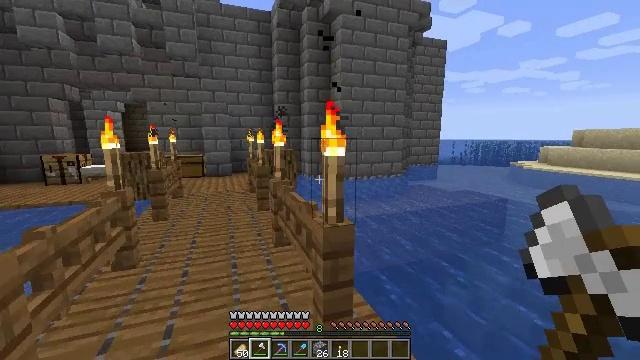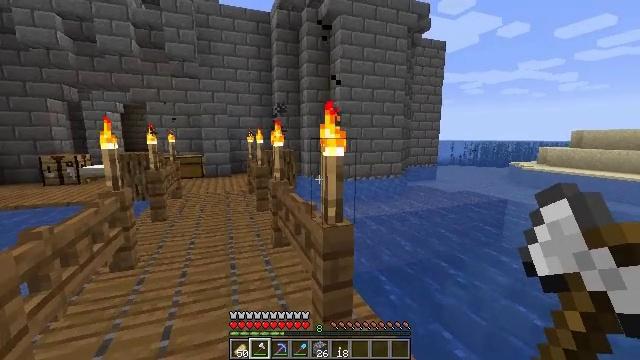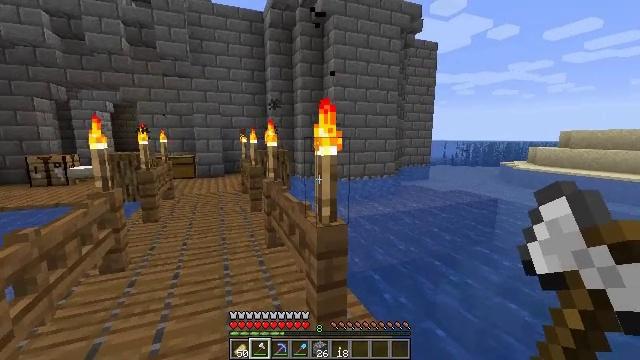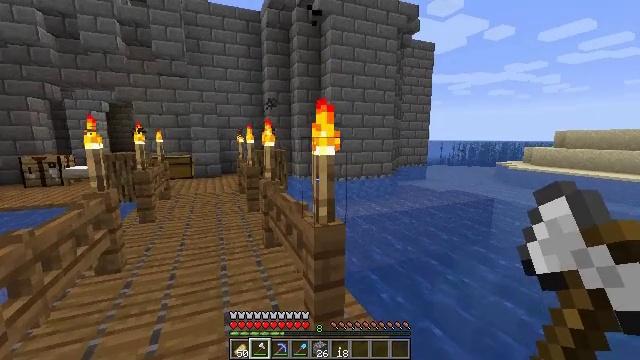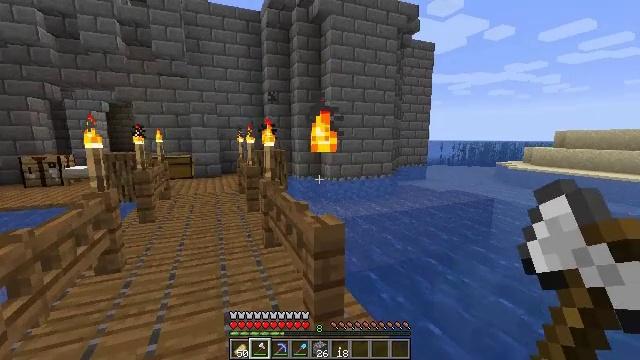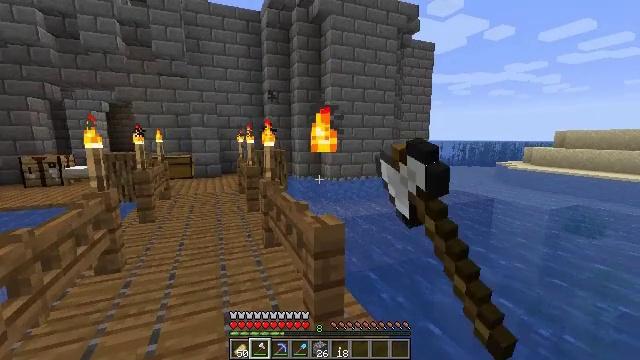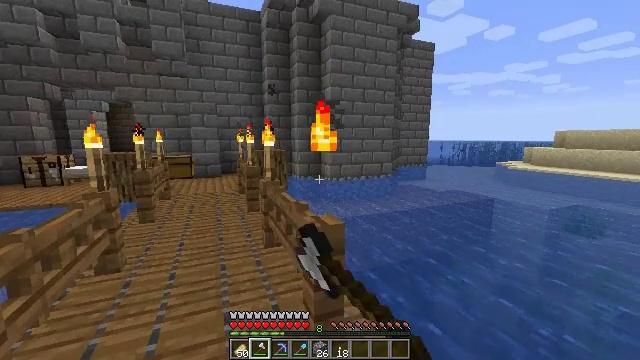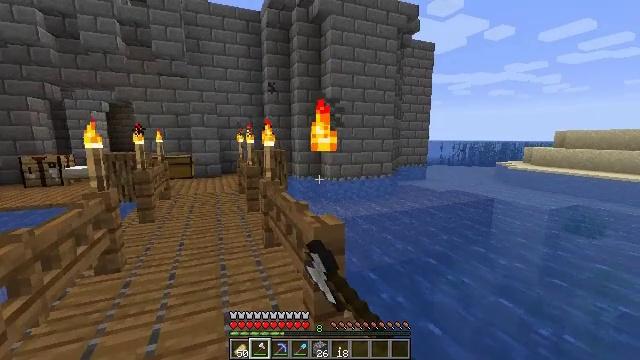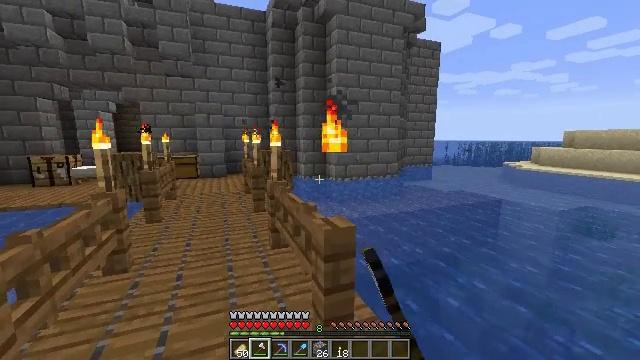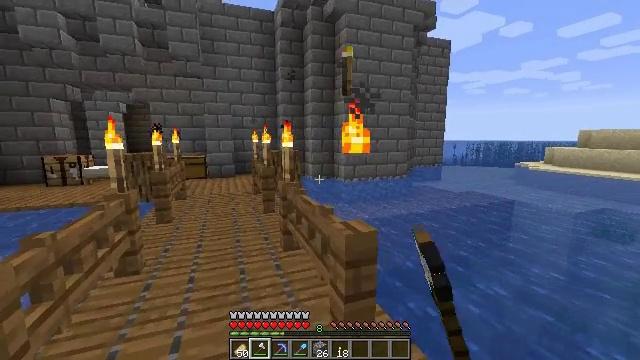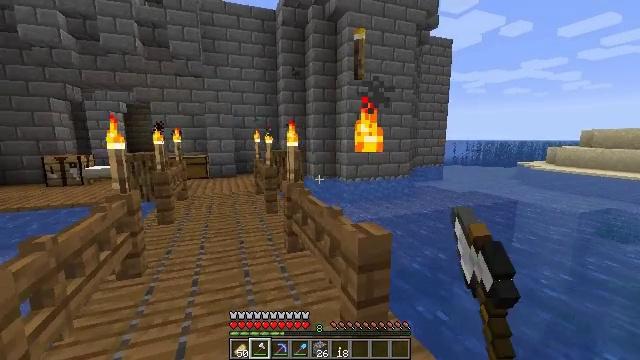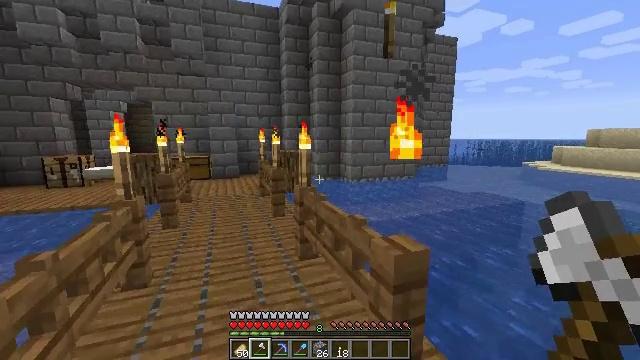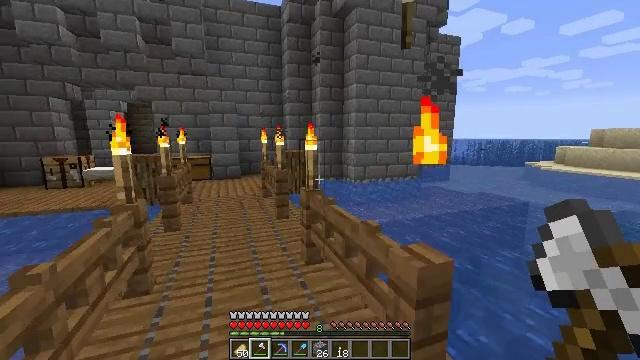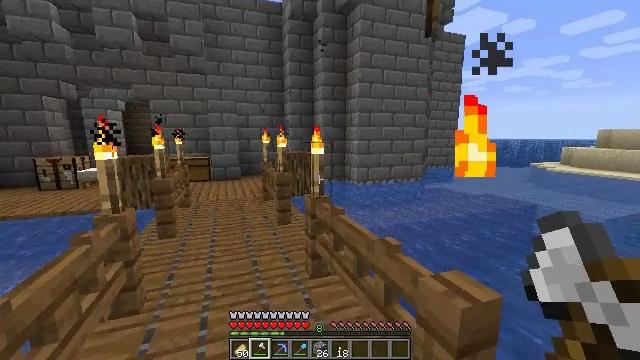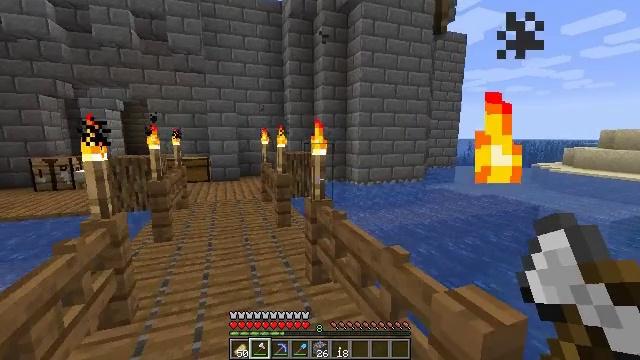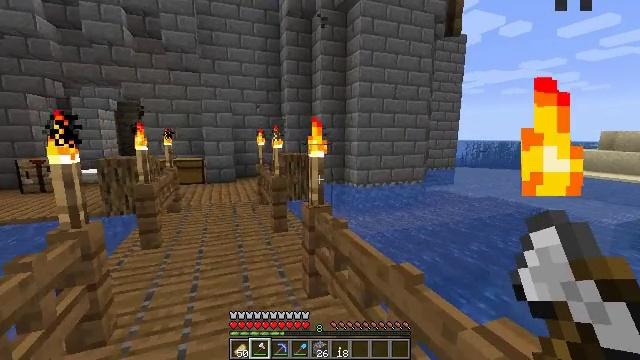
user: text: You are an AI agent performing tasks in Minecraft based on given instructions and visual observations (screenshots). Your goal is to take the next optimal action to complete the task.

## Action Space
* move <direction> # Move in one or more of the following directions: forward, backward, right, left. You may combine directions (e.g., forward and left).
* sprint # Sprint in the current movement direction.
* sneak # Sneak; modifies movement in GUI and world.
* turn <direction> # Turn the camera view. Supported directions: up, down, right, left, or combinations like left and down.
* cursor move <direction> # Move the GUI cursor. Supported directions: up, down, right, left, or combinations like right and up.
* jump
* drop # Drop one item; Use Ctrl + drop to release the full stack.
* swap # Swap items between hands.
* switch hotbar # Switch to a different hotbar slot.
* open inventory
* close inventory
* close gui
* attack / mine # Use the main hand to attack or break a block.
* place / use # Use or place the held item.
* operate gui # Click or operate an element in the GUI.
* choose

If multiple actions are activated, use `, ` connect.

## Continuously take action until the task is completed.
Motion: motion action
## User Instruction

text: Attack the torch to pick it up.
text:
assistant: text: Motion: no_op
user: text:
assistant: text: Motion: turn right
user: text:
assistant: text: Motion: no_op
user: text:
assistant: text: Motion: attack / mine
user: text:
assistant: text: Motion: attack / mine
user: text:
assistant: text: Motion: attack / mine
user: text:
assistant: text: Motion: attack / mine
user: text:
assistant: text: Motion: move forward and move left
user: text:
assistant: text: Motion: move forward and move left, turn left
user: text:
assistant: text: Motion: move forward and move left
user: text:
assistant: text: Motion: move forward and move left
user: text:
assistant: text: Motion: move forward
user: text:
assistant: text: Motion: move forward
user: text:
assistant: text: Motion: move forward
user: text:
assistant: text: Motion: move forward
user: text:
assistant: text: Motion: move forward
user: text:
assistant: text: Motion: no_op
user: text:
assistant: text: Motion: no_op
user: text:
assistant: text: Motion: no_op
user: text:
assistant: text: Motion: attack / mine
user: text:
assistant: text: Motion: attack / mine
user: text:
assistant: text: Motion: attack / mine
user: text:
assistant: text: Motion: attack / mine
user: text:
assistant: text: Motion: move forward
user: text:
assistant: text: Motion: move forward and move left
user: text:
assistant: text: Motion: move forward and move left
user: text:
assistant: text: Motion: move forward and move left
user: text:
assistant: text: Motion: move forward and move left
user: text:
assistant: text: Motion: move forward
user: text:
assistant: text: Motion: move forward